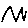
Label: zigzag